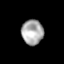
Tissue: skin
Cell type: Epithelial cells
Senescence score: 0.2836
Nuclear area (px): 533
Mean DAPI intensity: 169.396